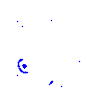
Particle: kaon